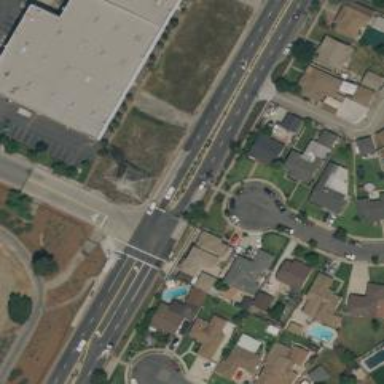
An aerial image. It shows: Residential road.